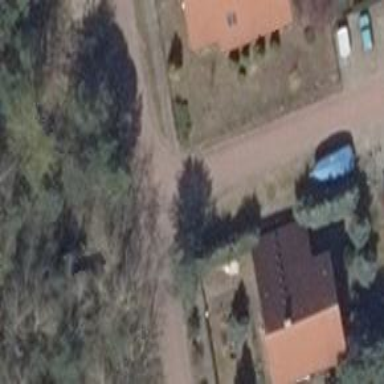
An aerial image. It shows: Residential road.